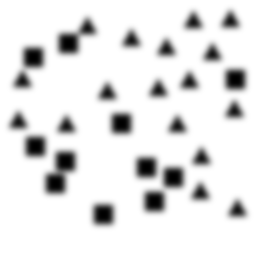
Squares: 11
Triangles: 17
Stars: 0
Total shapes: 28